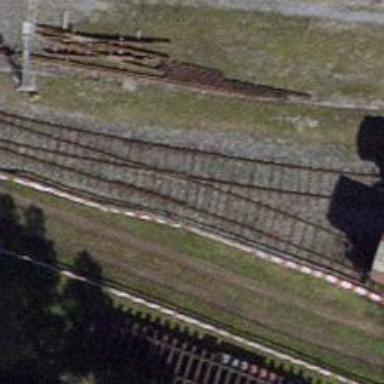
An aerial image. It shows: Railway yard with electrified tracks and single track.